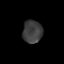
Tissue: prostate
Cell type: T cells
Senescence score: 0.3518
Nuclear area (px): 430
Mean DAPI intensity: 61.974